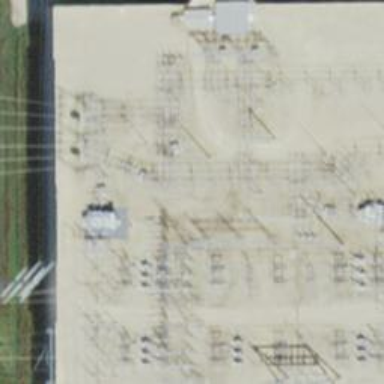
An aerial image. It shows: Switch used for power control.